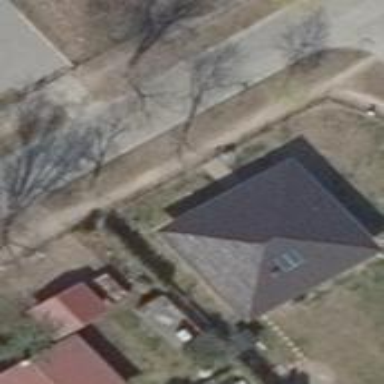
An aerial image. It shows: Detached building with hipped roof.